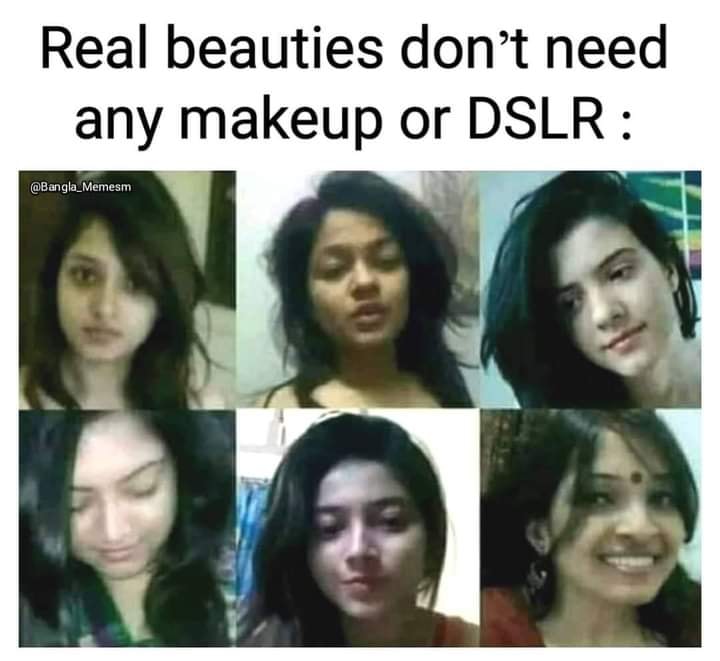
Caption: Real Beuties don't need any makeup or DSLR:
Label: hate